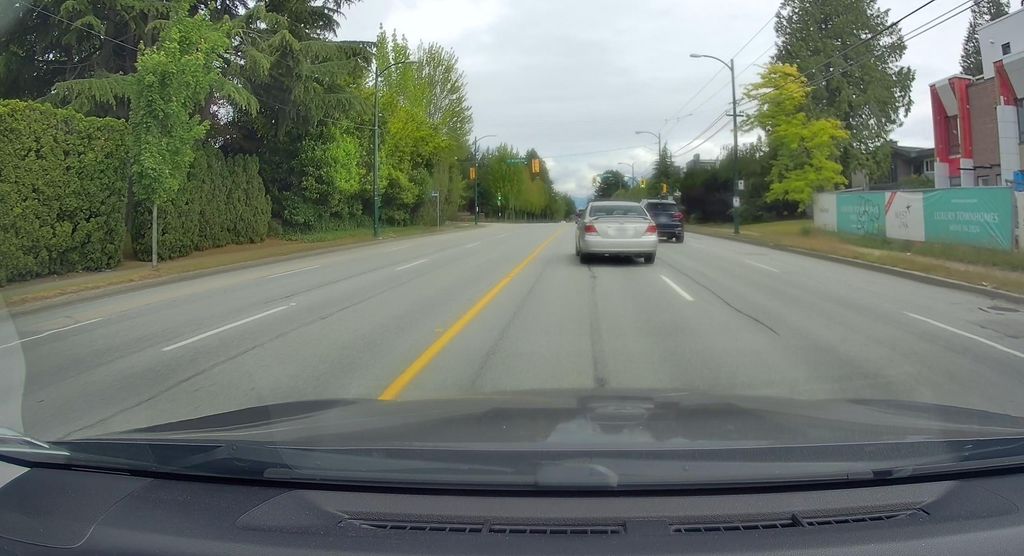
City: vancouver